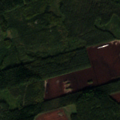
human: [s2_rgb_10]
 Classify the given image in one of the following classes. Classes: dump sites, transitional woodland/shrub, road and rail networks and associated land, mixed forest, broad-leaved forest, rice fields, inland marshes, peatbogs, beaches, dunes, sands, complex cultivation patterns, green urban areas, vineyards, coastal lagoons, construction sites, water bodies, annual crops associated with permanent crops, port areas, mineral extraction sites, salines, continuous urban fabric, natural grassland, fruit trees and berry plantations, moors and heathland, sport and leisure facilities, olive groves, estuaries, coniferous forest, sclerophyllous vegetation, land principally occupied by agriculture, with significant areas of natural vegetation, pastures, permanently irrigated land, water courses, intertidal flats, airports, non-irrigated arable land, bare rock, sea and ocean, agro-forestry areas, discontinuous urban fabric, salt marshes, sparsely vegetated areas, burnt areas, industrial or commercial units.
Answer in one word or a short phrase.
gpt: coniferous forest, mixed forest, transitional woodland/shrub, peatbogs